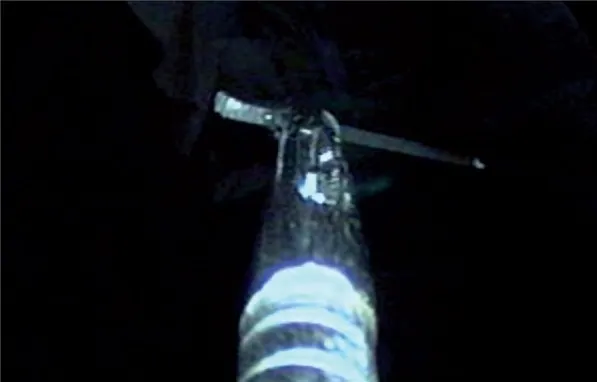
Removal of knife blade.
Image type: radiology (x_ray)